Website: crate-barrel
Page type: payment
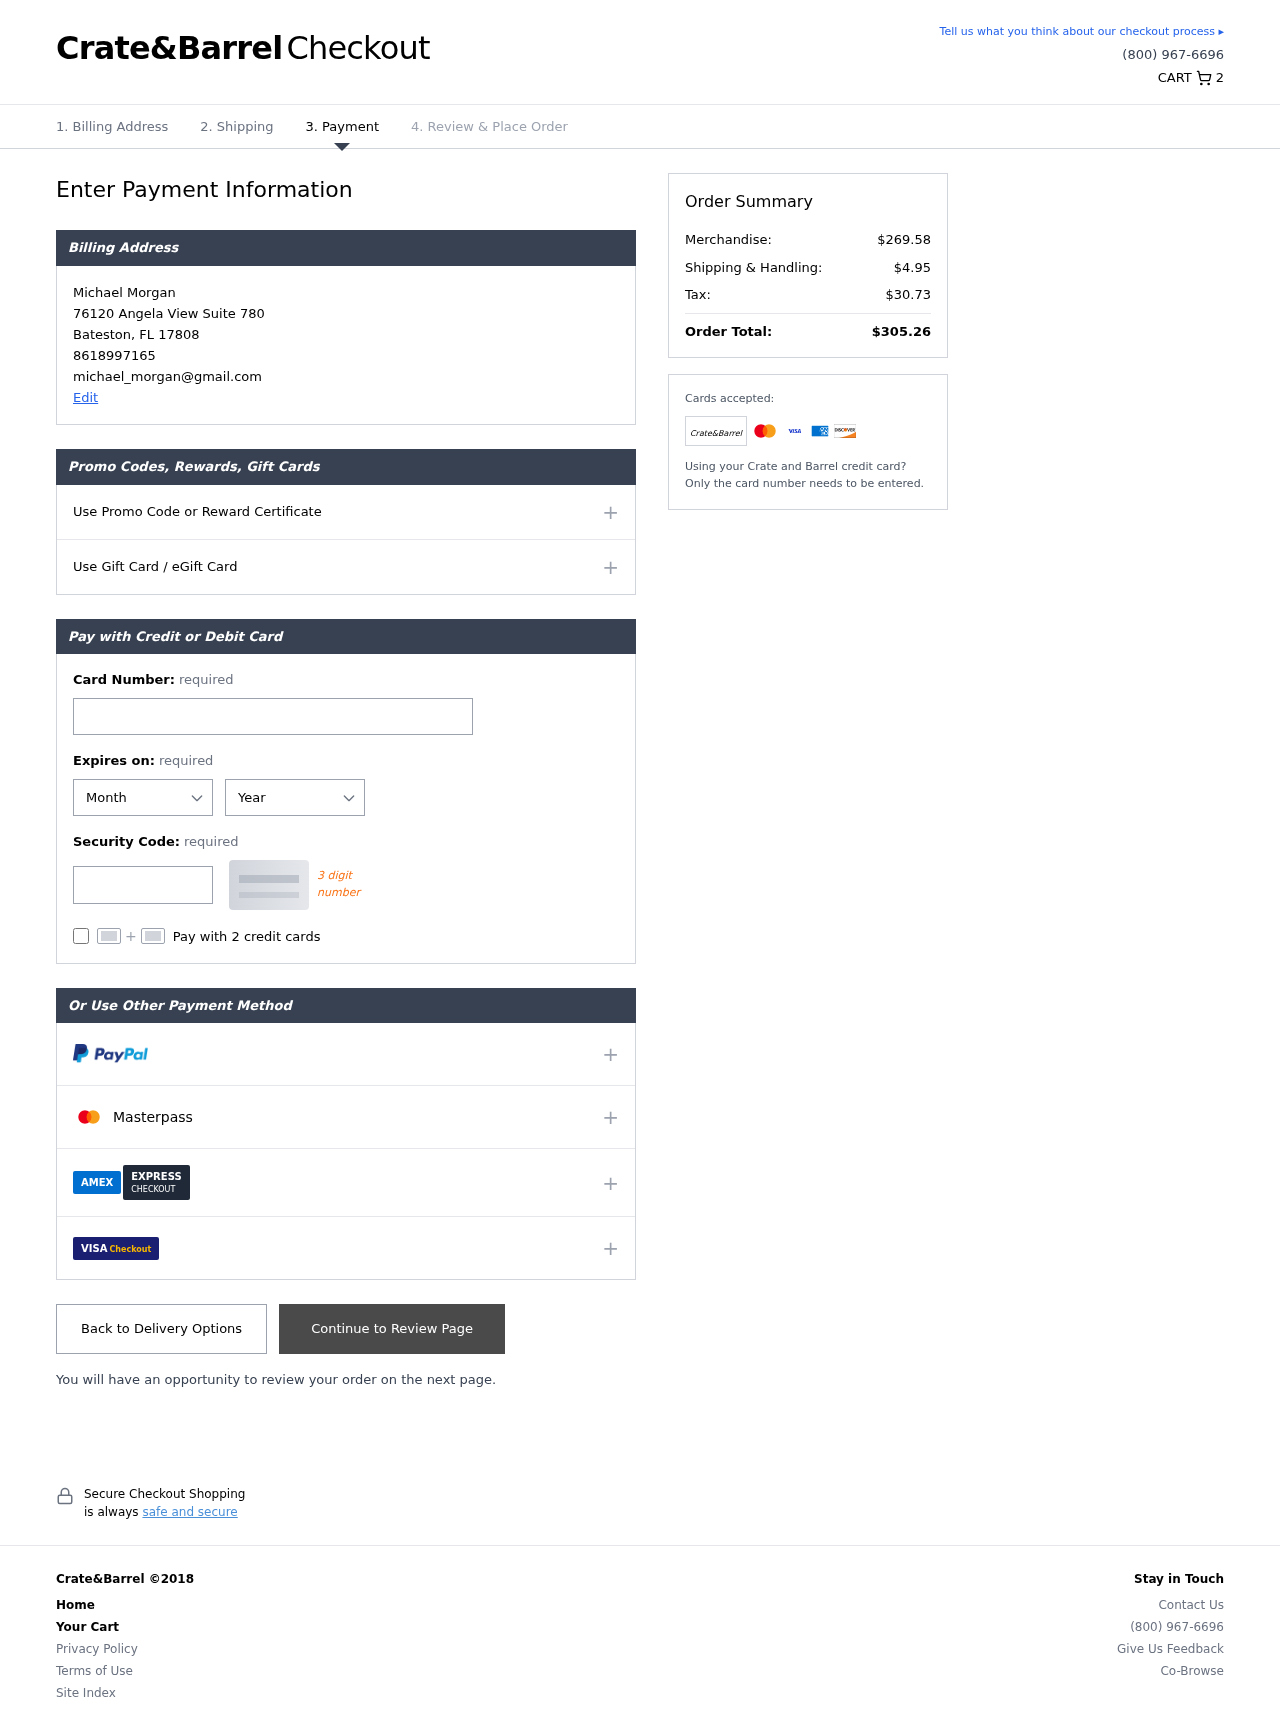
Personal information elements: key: PII_CARD_CVV
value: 501
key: PII_CARD_EXPIRY_MONTH
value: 05
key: PII_CARD_EXPIRY_YEAR
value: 26
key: PII_CARD_NUMBER
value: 6505 4736 0157 9119
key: PII_CITY
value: Bateston
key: PII_EMAIL
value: michael_morgan@gmail.com
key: PII_FULLNAME
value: Michael Morgan
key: PII_PHONE
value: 8618997165
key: PII_POSTCODE
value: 17808
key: PII_STATE_ABBR
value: FL
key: PII_STREET
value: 76120 Angela View Suite 780
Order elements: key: ORDER_NUM_ITEMS
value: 2
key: ORDER_SUBTOTAL
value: $269.58
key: ORDER_SHIPPING_COST
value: $4.95
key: ORDER_TAX
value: $30.73
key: ORDER_TOTAL
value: $305.26